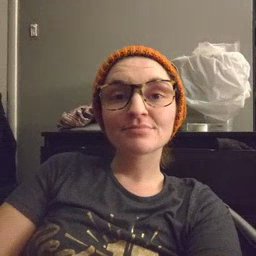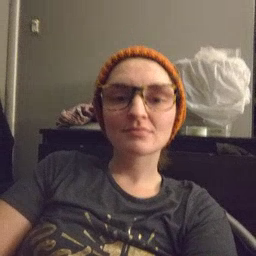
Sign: like